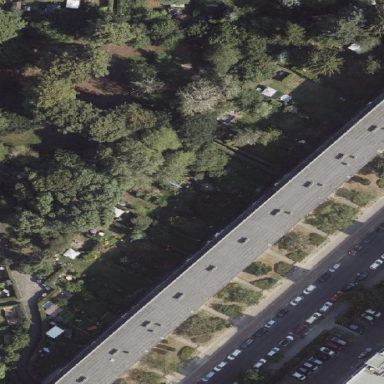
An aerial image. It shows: Residential garden area classified as leisure land.